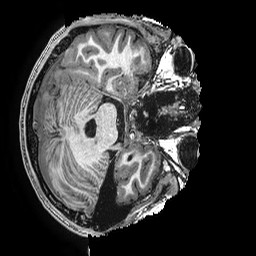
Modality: T1w
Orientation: axial
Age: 16
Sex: male
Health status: ill
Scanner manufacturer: ge
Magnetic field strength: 3 T
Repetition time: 0.0077 s
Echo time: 0.003436 s